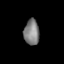
Tissue: lung
Cell type: Epithelial cells
Senescence score: 0.07466
Nuclear area (px): 382
Mean DAPI intensity: 126.5